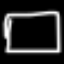
Label: square